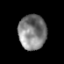
Tissue: prostate
Cell type: T cells
Senescence score: 0.3509
Nuclear area (px): 947
Mean DAPI intensity: 128.1